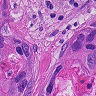
Metastatic tissue present: yes